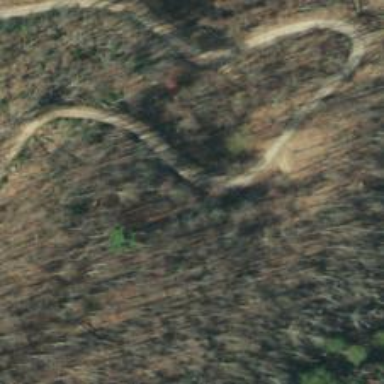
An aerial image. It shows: Track with grade2 tracktype.